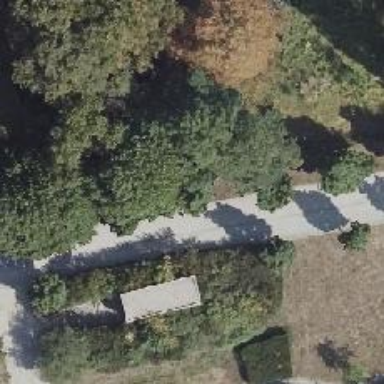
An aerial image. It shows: Broadleaved deciduous tree located in park.